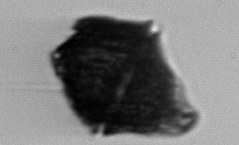
Label: Gonyaulax